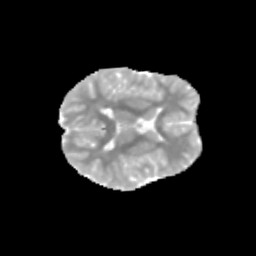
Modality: MD
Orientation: axial
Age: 11
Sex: female
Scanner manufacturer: siemens
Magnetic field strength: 3 T
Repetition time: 3.8 s
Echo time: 0.07 s